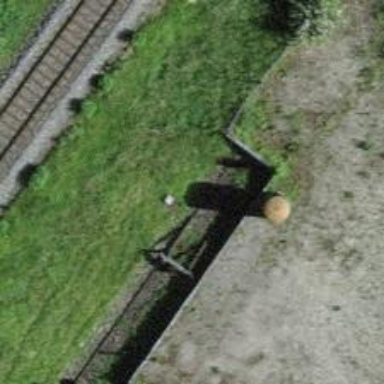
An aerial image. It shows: Railway buffer stop.